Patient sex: M
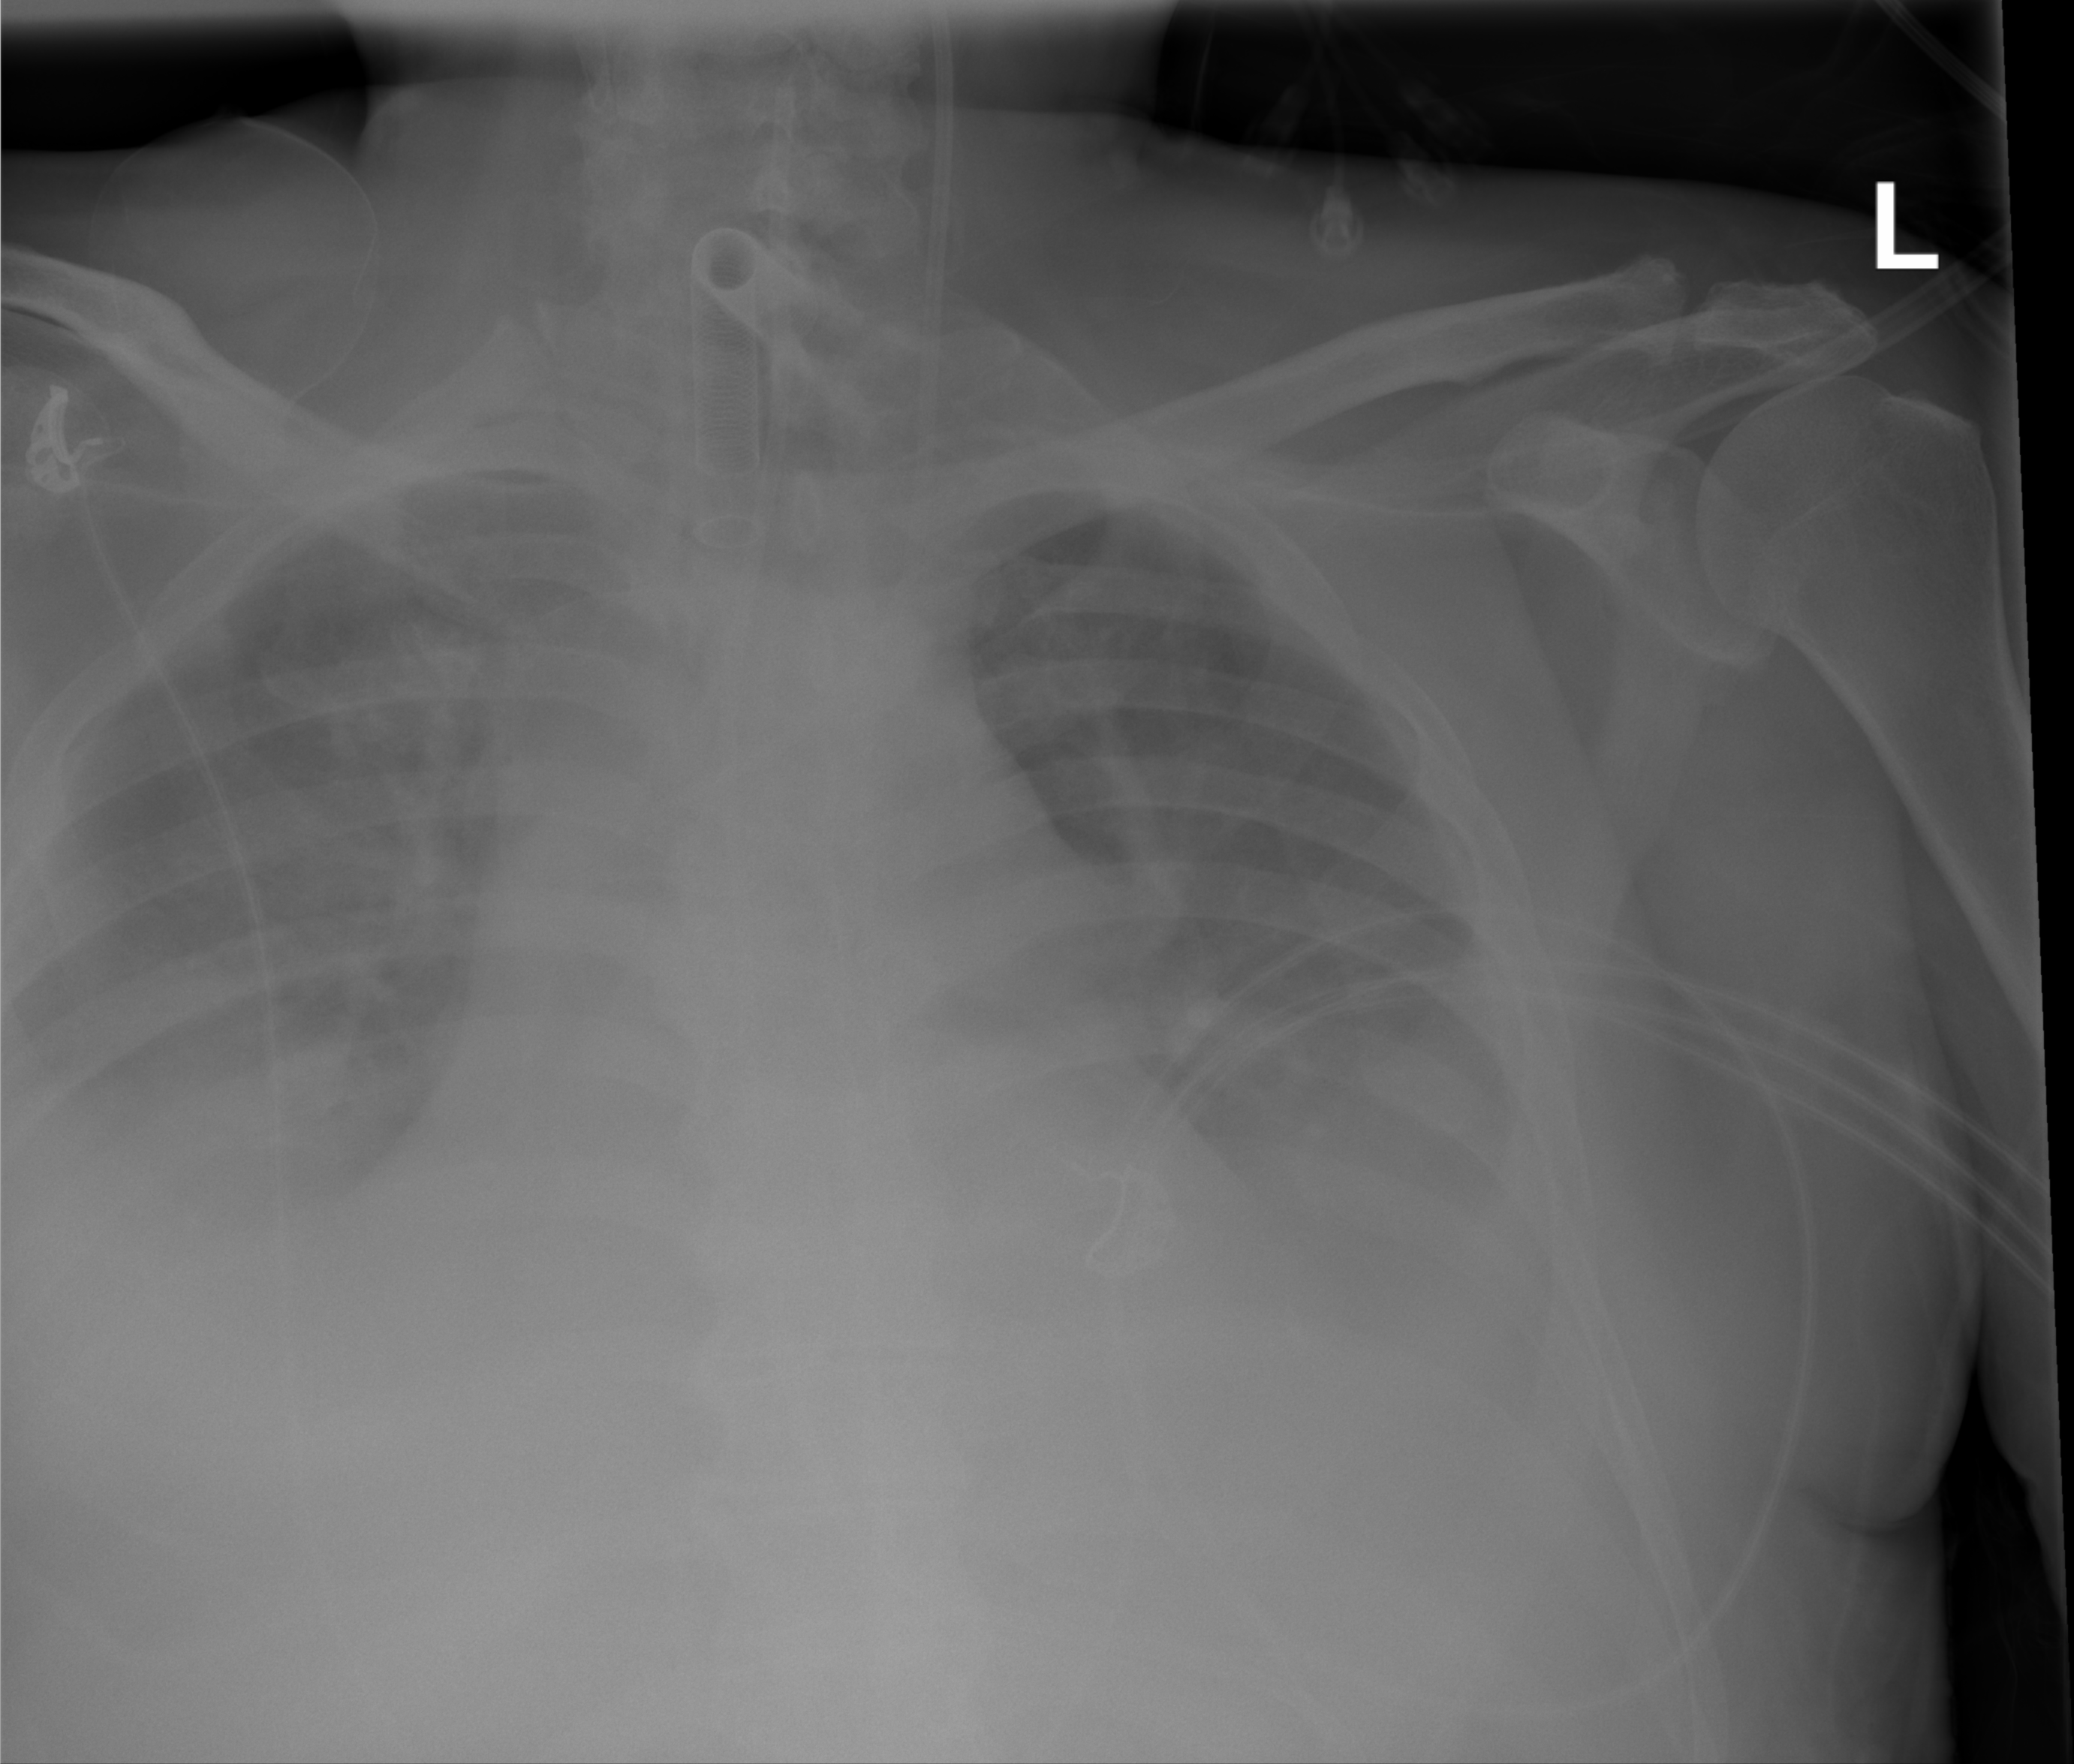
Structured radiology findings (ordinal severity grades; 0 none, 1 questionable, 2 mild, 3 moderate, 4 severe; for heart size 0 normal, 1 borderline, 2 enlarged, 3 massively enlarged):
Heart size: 0
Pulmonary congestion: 0
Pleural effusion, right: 3
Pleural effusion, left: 3
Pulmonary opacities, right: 1
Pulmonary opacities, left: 1
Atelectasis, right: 3
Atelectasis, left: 3